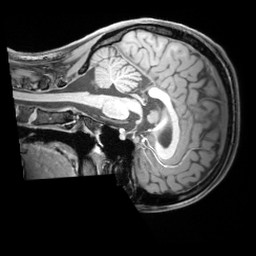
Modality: T1w
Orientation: sagittal
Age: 22
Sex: female
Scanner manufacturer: siemens
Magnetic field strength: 3 T
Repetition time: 1.97 s
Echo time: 0.00206 s